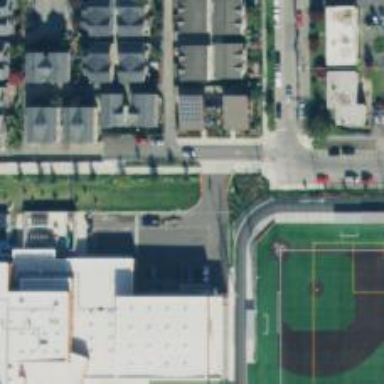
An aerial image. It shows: Residential road with asphalt surface and separate sidewalk.